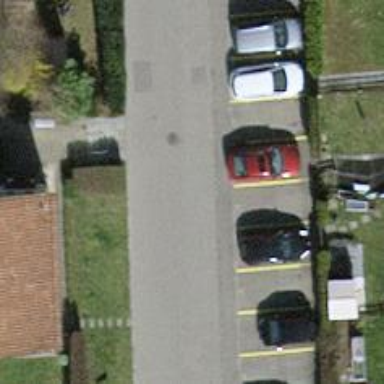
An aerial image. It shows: Parking area with surface.